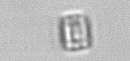
Label: Bacillariophyceae_morphotype1